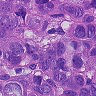
Metastatic tissue present: yes